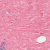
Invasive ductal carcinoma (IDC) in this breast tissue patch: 0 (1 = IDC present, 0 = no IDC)